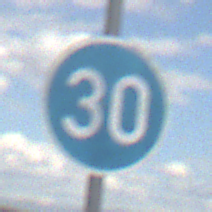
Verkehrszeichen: VorgeschriebeneMindestgeschwindigkeit
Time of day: Midday
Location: Outdoor (Nature)
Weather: PartlyCloudy
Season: NotSpecified
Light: Natural